Question: I am trying to generate a map which is given latitudes and longitudes as input.I am fairly new to OpenGL. I need to regenerate the map based on the points given, but to make it look decent it needs to be scaled proportionately to a size so that it can be viewed appropriately. The map looks very clustered. Any ideas on how to scale the map so that it may fit the window size.

'''
from OpenGL.GL import *
from OpenGL.GLUT import *
from OpenGL.GLU import *
import math
def initFun():
glClearColor(1.0,1.0,1.0,0.0)
glColor3f(0.0,0.0, 0.0)
glMatrixMode(GL_PROJECTION)
glLoadIdentity()
gluOrtho2D(0,700,0,700)
def displayFun():
glClear(GL_COLOR_BUFFER_BIT)
glColor3f(0.0,0.0,1.0)
xpts=[]
ypts=[]
N=len(newlist)
for i in range(0,N):
xpts.append(float(newlist[i][4]))
ypts.append(float(newlist[i][5]))
glBegin(GL_POINTS)
for j in range(0,N):
glVertex2f(xpts[j],ypts[j])
glEnd()
glFlush()
if __name__ == '__main__':
glutInit()
glutInitWindowSize(700,700)
glutCreateWindow("My Display")
glutInitDisplayMode(GLUT_SINGLE | GLUT_RGB)
glutDisplayFunc(displayFun)
initFun()
glutMainLoop()
'''
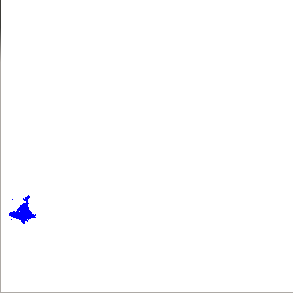
Answer: I figured out it was some simple maths to do. Using a scaling matrix [4,0,0,0,4,0,0,0,1]*[x,y,1]. So after multiplying we get[4x,4y,1]. So if we multiply all points the image is scaled.Learnt this in school. Also the map was inverted. So my program finally looks like this
'''
from OpenGL.GL import *
from OpenGL.GLUT import *
from OpenGL.GLU import *
import math
def initFun():
glClearColor(1.0,1.0,1.0,0.0)
glColor3f(0.0,0.0, 0.0)
glMatrixMode(GL_PROJECTION)
glLoadIdentity()
gluOrtho2D(0,700,0,700)
def displayFun():
glClear(GL_COLOR_BUFFER_BIT)
glColor3f(0.0,0.0,1.0)
xpts=[]
ypts=[]
N=len(newlist)
for i in range(0,N):
xpts.append(700+100-float(newlist[i][4])*20)
ypts.append(700+1300-float(newlist[i][5])*20)
glBegin(GL_POINTS)
for j in range(0,N):
glVertex2f(xpts[j],ypts[j])
glEnd()
glFlush()
if __name__ == '__main__':
glutInit()
glutInitWindowSize(700,700)
glutCreateWindow("My Display")
glutInitDisplayMode(GLUT_SINGLE | GLUT_RGB)
glutDisplayFunc(displayFun)
initFun()
glutMainLoop()
'''